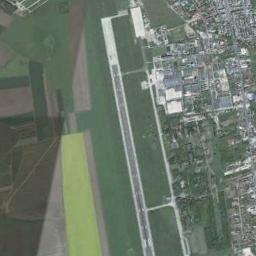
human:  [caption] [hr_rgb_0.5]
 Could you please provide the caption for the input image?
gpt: There is an airport between the field and many buildings .

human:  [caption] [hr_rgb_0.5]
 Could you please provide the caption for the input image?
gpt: An airport sandwiched between residential areas and large farmland .

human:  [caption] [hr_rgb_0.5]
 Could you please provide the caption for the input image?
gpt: An airport with two parallel runways on the lawn and dense residential areas beside .

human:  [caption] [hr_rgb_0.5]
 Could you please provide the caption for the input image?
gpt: There is almost no vegetation near the airport, And there are many blue houses .

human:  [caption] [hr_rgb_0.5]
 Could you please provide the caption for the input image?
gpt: The runway of the airport is surrounded by grass .